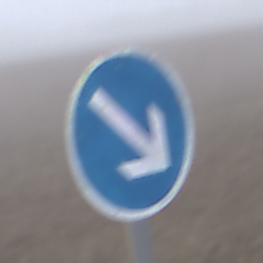
Verkehrszeichen: VorgeschriebeneVorbeifahrtRechts
Umgebung: Outdoor, RoadRail
Tageszeit: MorningAfternoon
Wetter: Overcast
Licht: Natural
Jahreszeit: NotSpecified
Kontrast: LowContrast